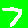
Digit: 7